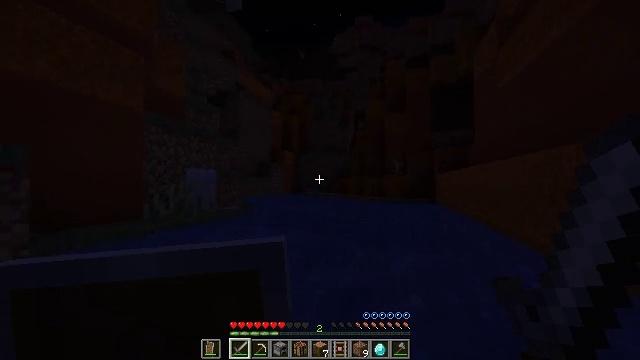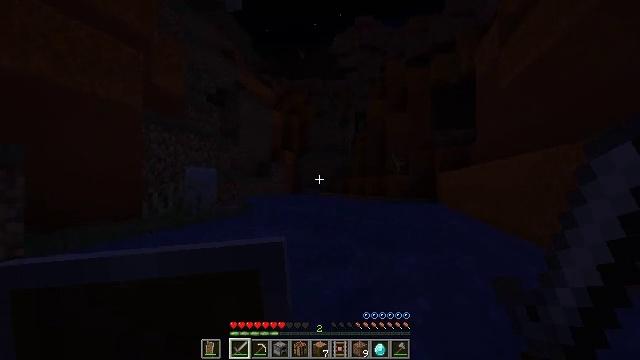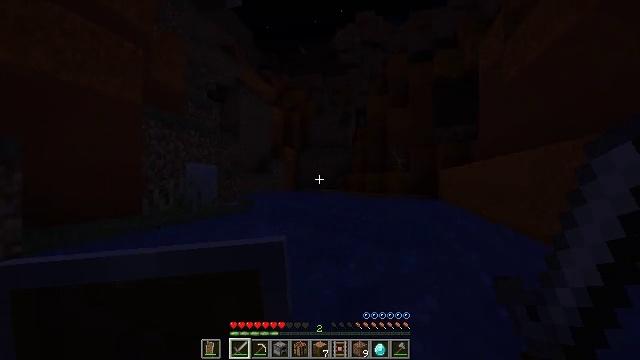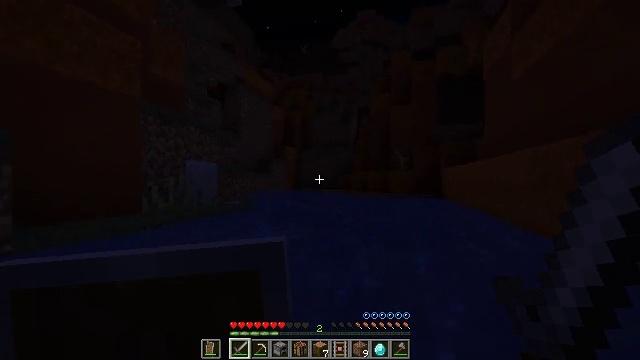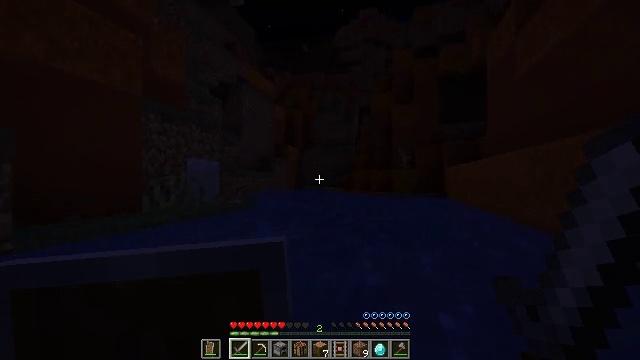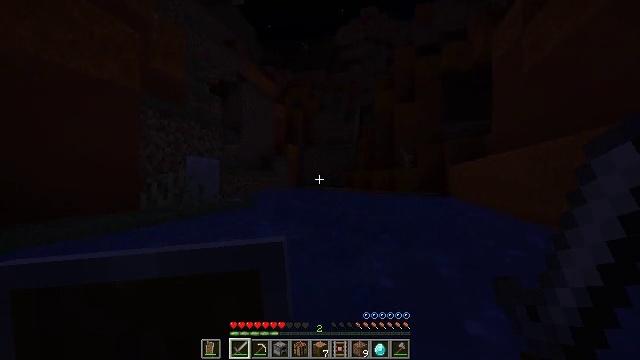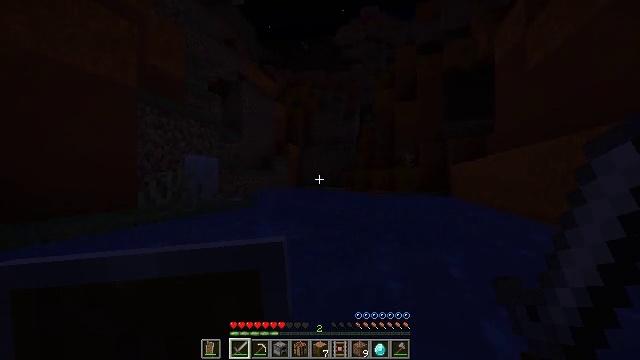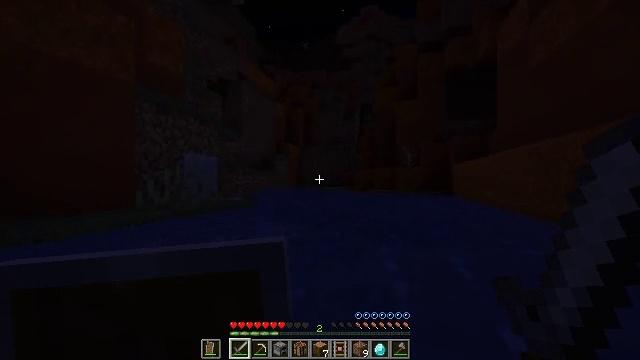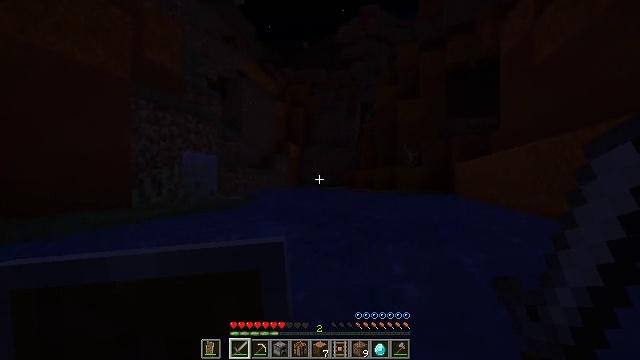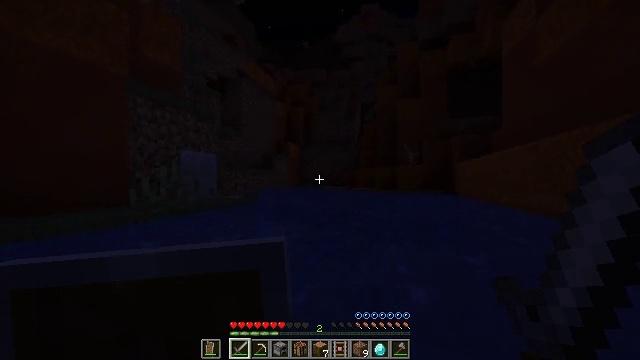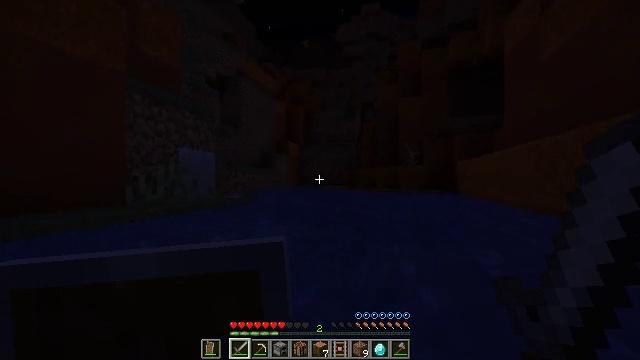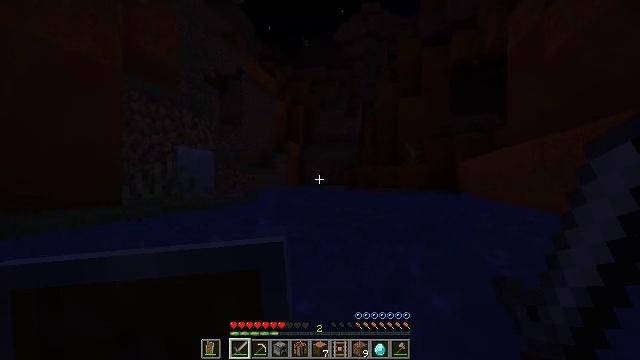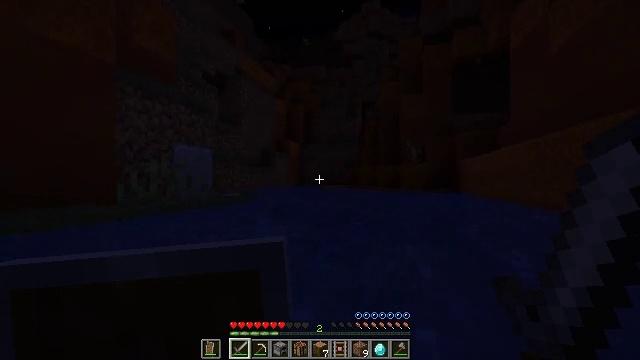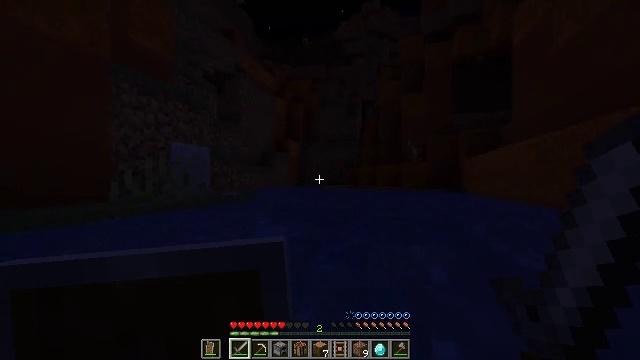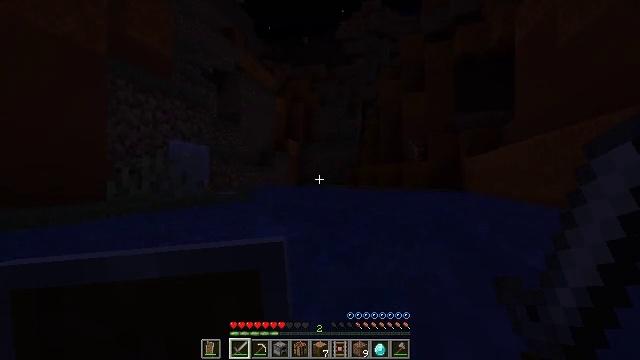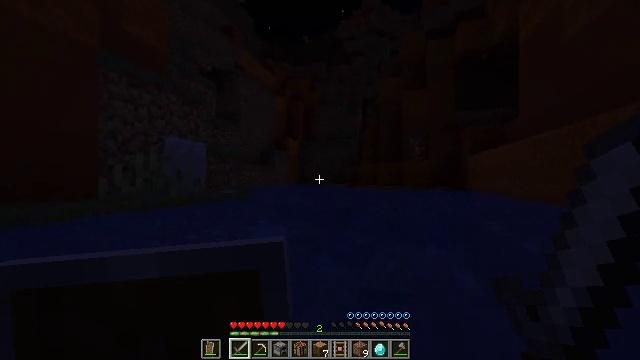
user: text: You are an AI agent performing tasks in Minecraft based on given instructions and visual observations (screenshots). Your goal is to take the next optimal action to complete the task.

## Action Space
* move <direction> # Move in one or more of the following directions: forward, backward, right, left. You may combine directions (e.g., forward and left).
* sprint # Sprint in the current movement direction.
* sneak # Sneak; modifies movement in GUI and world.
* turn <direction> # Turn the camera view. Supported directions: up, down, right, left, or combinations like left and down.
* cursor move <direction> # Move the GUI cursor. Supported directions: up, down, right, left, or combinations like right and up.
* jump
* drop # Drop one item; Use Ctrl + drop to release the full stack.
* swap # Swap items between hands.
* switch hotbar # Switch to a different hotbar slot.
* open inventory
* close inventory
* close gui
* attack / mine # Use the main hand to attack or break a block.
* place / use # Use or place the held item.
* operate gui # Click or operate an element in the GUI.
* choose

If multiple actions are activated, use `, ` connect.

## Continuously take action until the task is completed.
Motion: motion action
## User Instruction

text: Digging brown terracotta from a structure.
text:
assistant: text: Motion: move forward and move left, sprint
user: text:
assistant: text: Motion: move forward and move left, sprint
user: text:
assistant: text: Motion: move forward and move left, sprint
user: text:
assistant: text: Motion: move forward, sprint
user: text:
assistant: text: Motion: move forward, sprint
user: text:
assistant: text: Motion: move forward, sprint
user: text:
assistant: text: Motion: move forward, sprint
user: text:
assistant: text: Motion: move forward, sprint
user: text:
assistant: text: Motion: move forward, sprint
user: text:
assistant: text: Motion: move forward, sprint
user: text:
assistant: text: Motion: move forward, sprint
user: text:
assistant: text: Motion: move forward, sprint
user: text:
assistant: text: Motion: move forward, sprint
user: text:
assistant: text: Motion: move forward, sprint
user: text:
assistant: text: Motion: move forward, sprint
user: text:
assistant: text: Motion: move forward, sprint
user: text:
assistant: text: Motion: move forward, sprint
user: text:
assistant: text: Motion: move forward, sprint
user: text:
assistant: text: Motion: move forward, sprint
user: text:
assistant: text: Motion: move forward, sprint
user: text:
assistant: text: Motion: move forward, sprint
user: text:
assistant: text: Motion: move forward, sprint
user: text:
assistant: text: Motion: move forward, sprint
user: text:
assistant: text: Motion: move forward, sprint
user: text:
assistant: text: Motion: move forward, sprint
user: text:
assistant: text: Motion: move forward, sprint
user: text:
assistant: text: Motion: move forward, sprint
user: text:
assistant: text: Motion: move forward and move left, sprint
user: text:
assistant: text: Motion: move forward and move left, sprint
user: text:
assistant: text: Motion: move forward and move left, sprint